Brain MRI, t2w sequence, axial 2D slice.
Patient: age 46, sex F, weight 90 kg, height 1.9 m
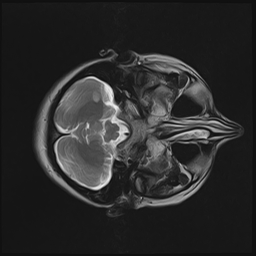